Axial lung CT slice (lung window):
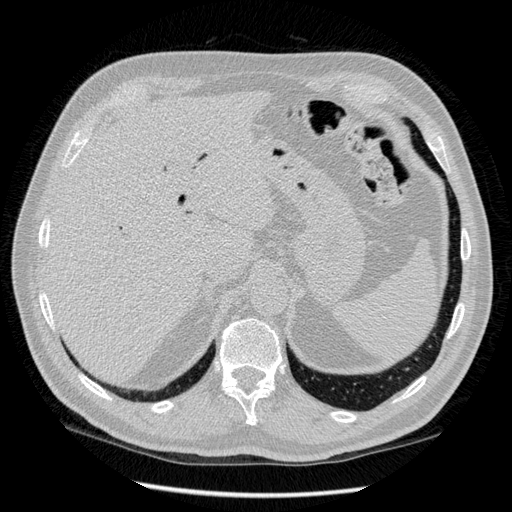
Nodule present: no